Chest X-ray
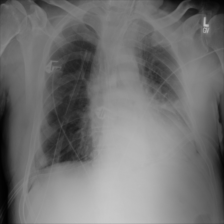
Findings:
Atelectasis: positive
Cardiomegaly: negative
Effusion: negative
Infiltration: negative
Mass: negative
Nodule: negative
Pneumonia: negative
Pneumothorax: negative
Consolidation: negative
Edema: negative
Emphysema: negative
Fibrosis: negative
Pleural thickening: negative
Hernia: negative